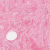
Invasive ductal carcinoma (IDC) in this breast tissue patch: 0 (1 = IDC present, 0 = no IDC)